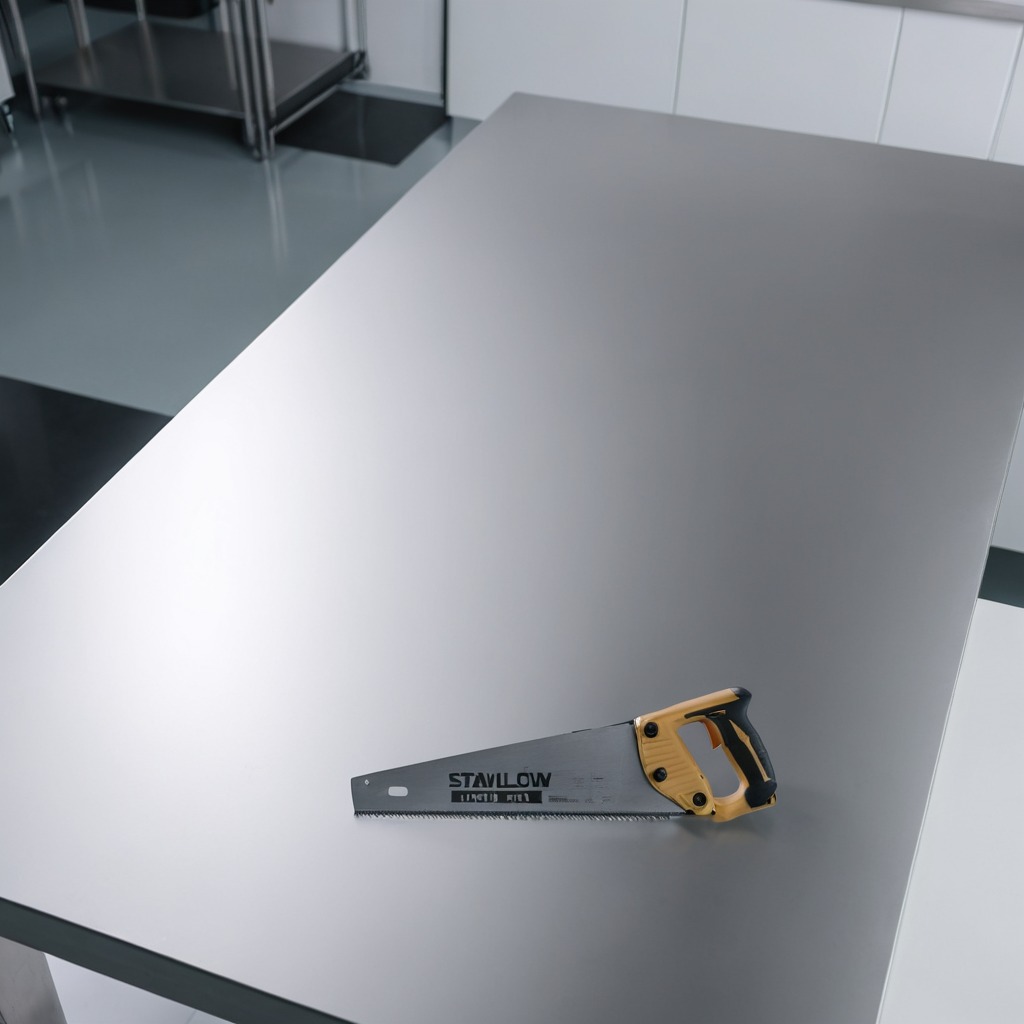
A handheld metal saw is lying on the stainless steel table.